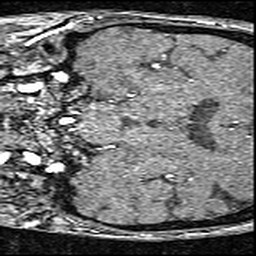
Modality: angio
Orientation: coronal
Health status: ill
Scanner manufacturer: siemens
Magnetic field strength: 3 T
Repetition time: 0.023 s
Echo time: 0.00418 s